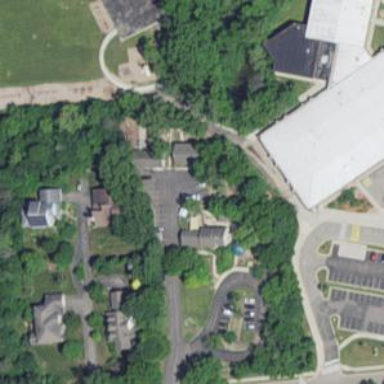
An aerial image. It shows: School.